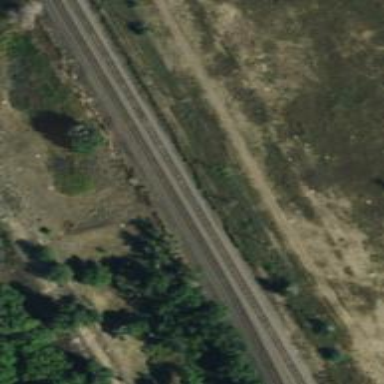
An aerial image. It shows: Railway track.